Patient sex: M
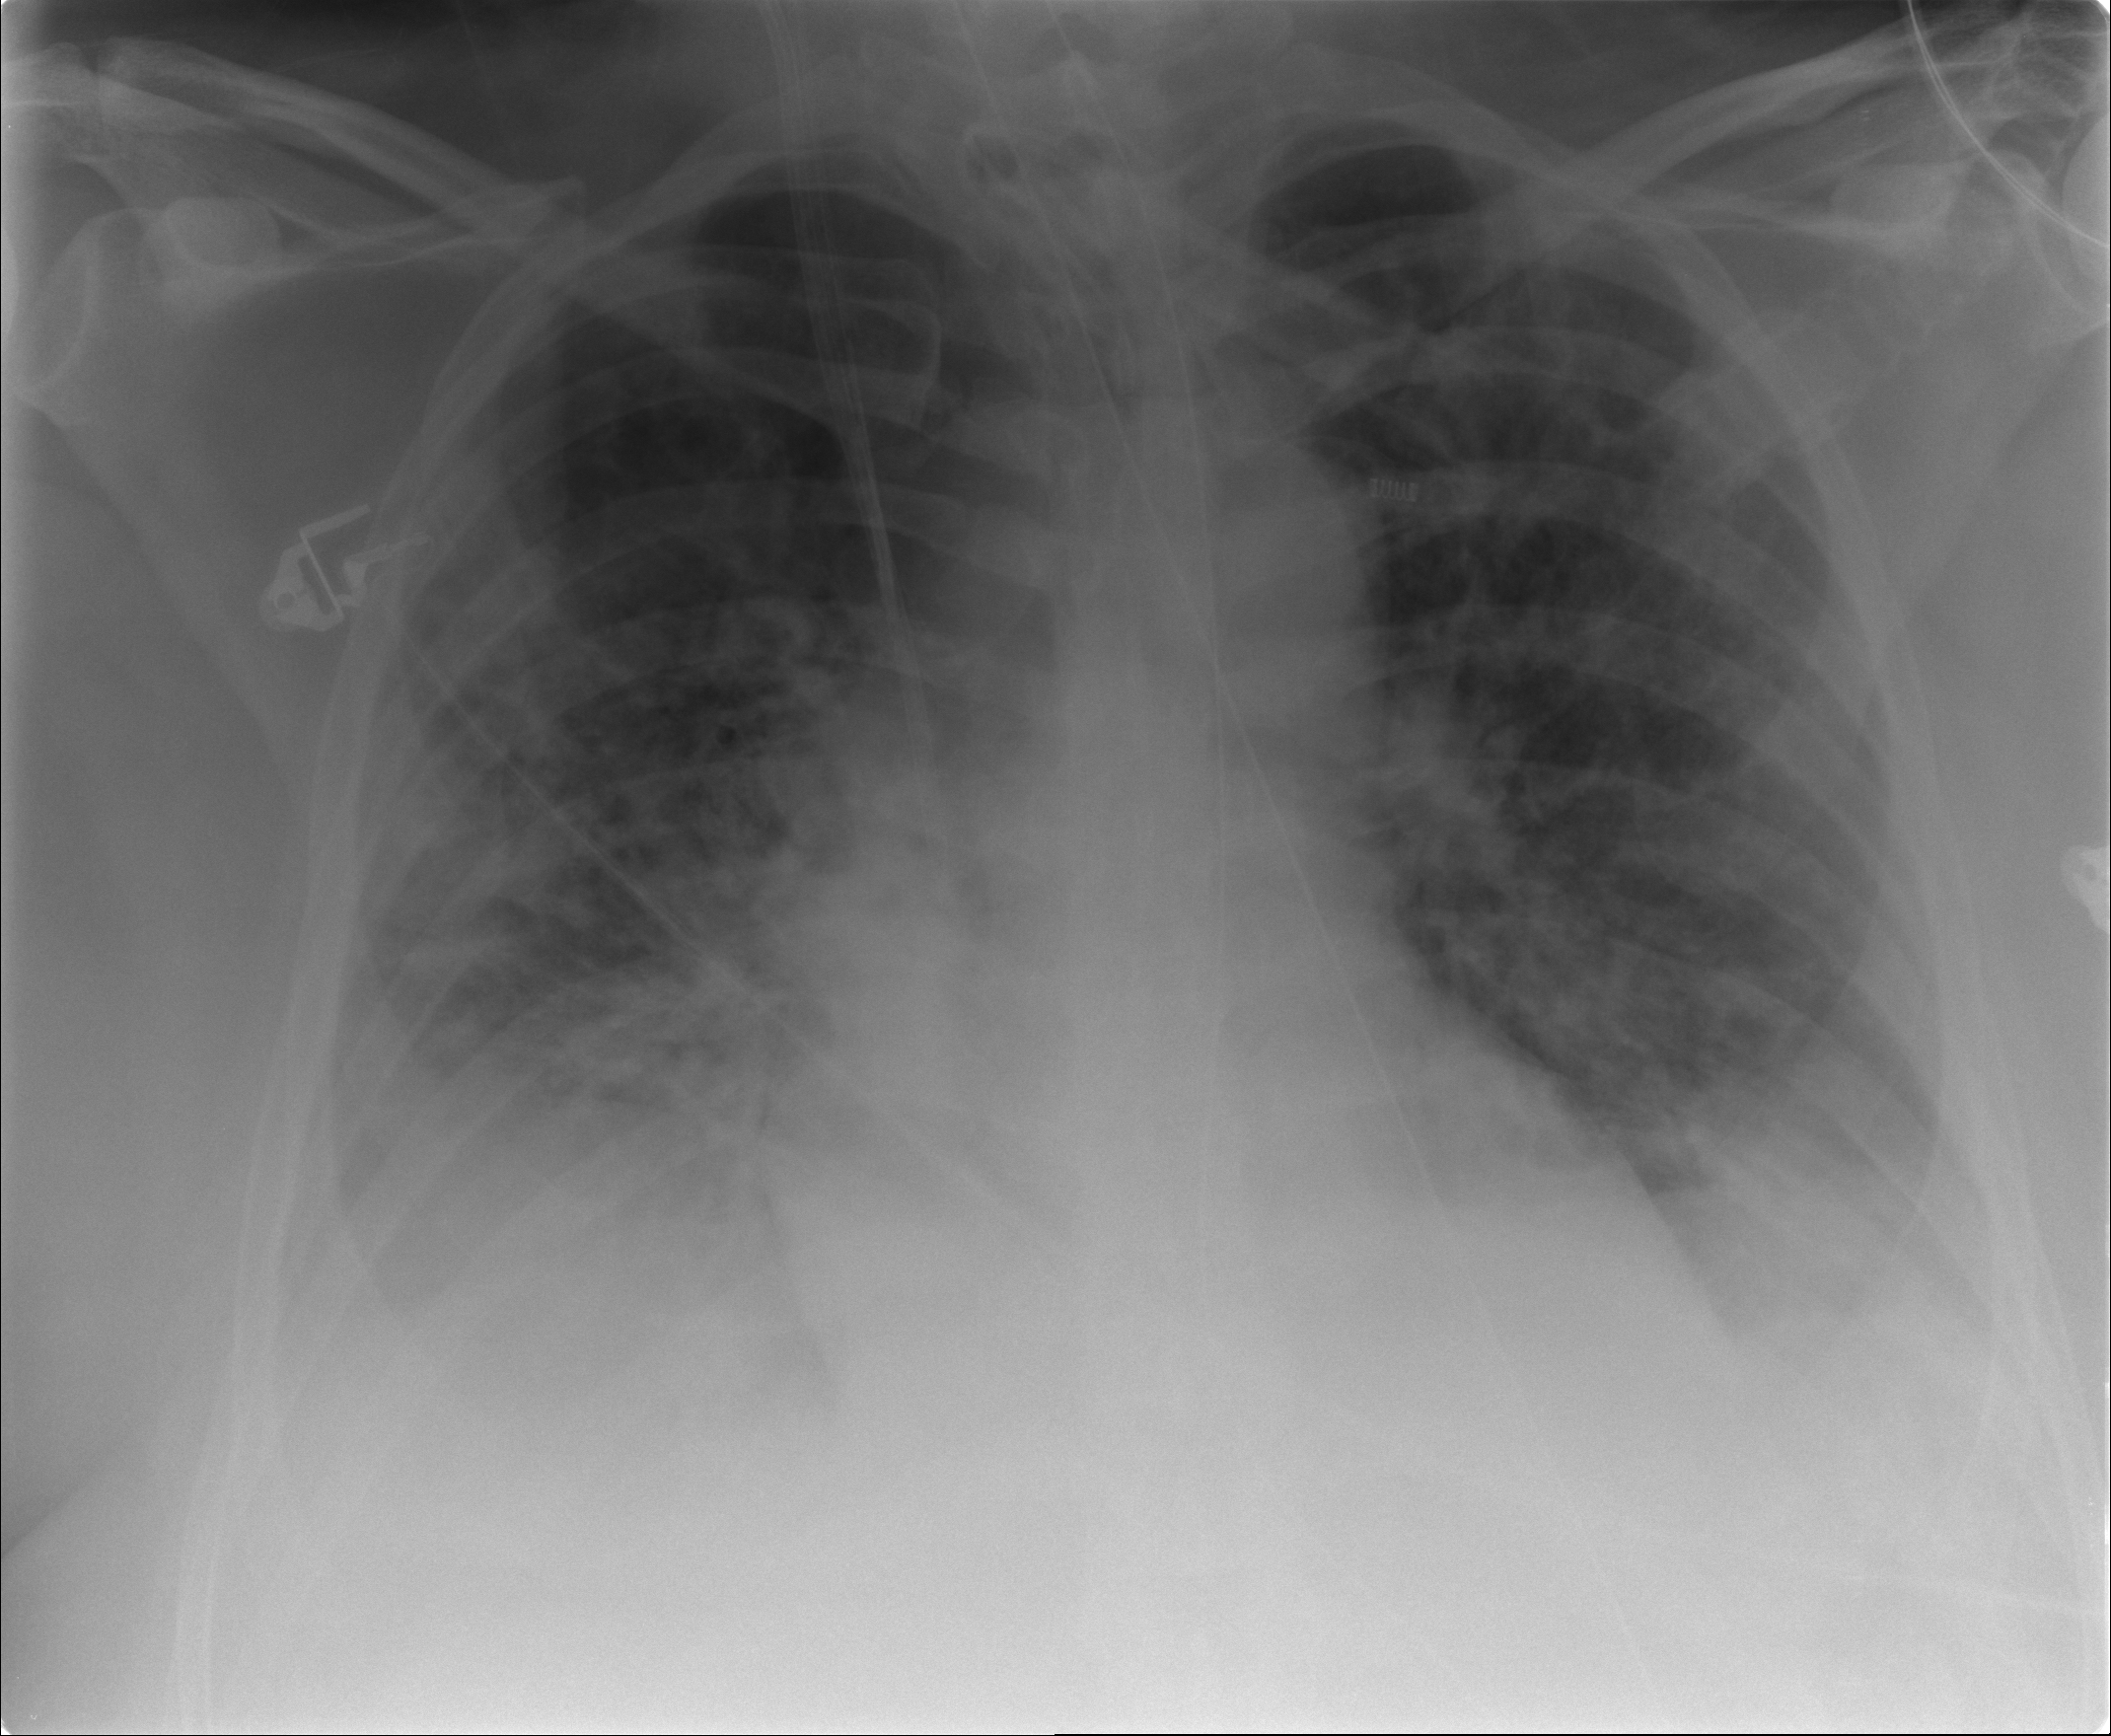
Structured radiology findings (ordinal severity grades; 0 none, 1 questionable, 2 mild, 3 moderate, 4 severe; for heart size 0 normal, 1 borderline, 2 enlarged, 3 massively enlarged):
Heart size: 0
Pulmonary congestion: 2
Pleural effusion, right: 3
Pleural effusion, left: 2
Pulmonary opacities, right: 3
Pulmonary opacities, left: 2
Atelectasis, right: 3
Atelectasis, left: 2